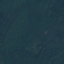
Land use / land cover class: Forest